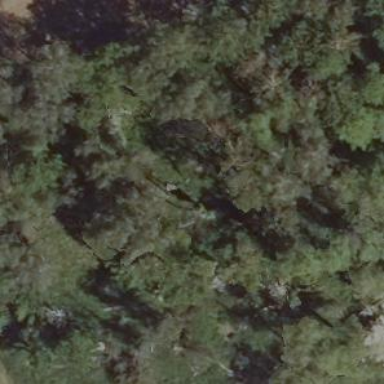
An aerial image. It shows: Evergreen forest with needle-leaved trees.